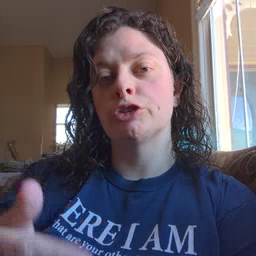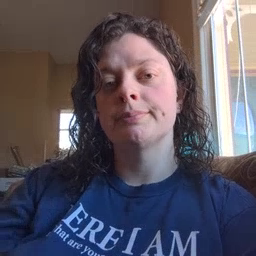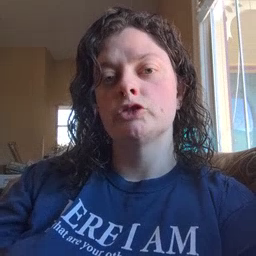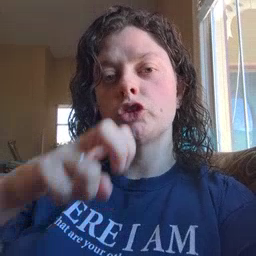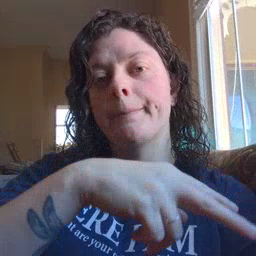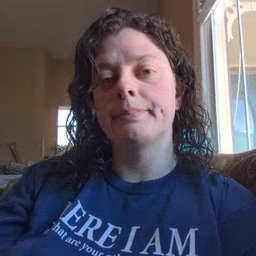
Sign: jump